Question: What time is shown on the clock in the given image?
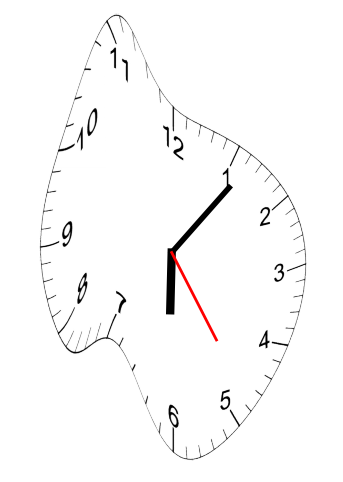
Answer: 06:06:24